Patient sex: F
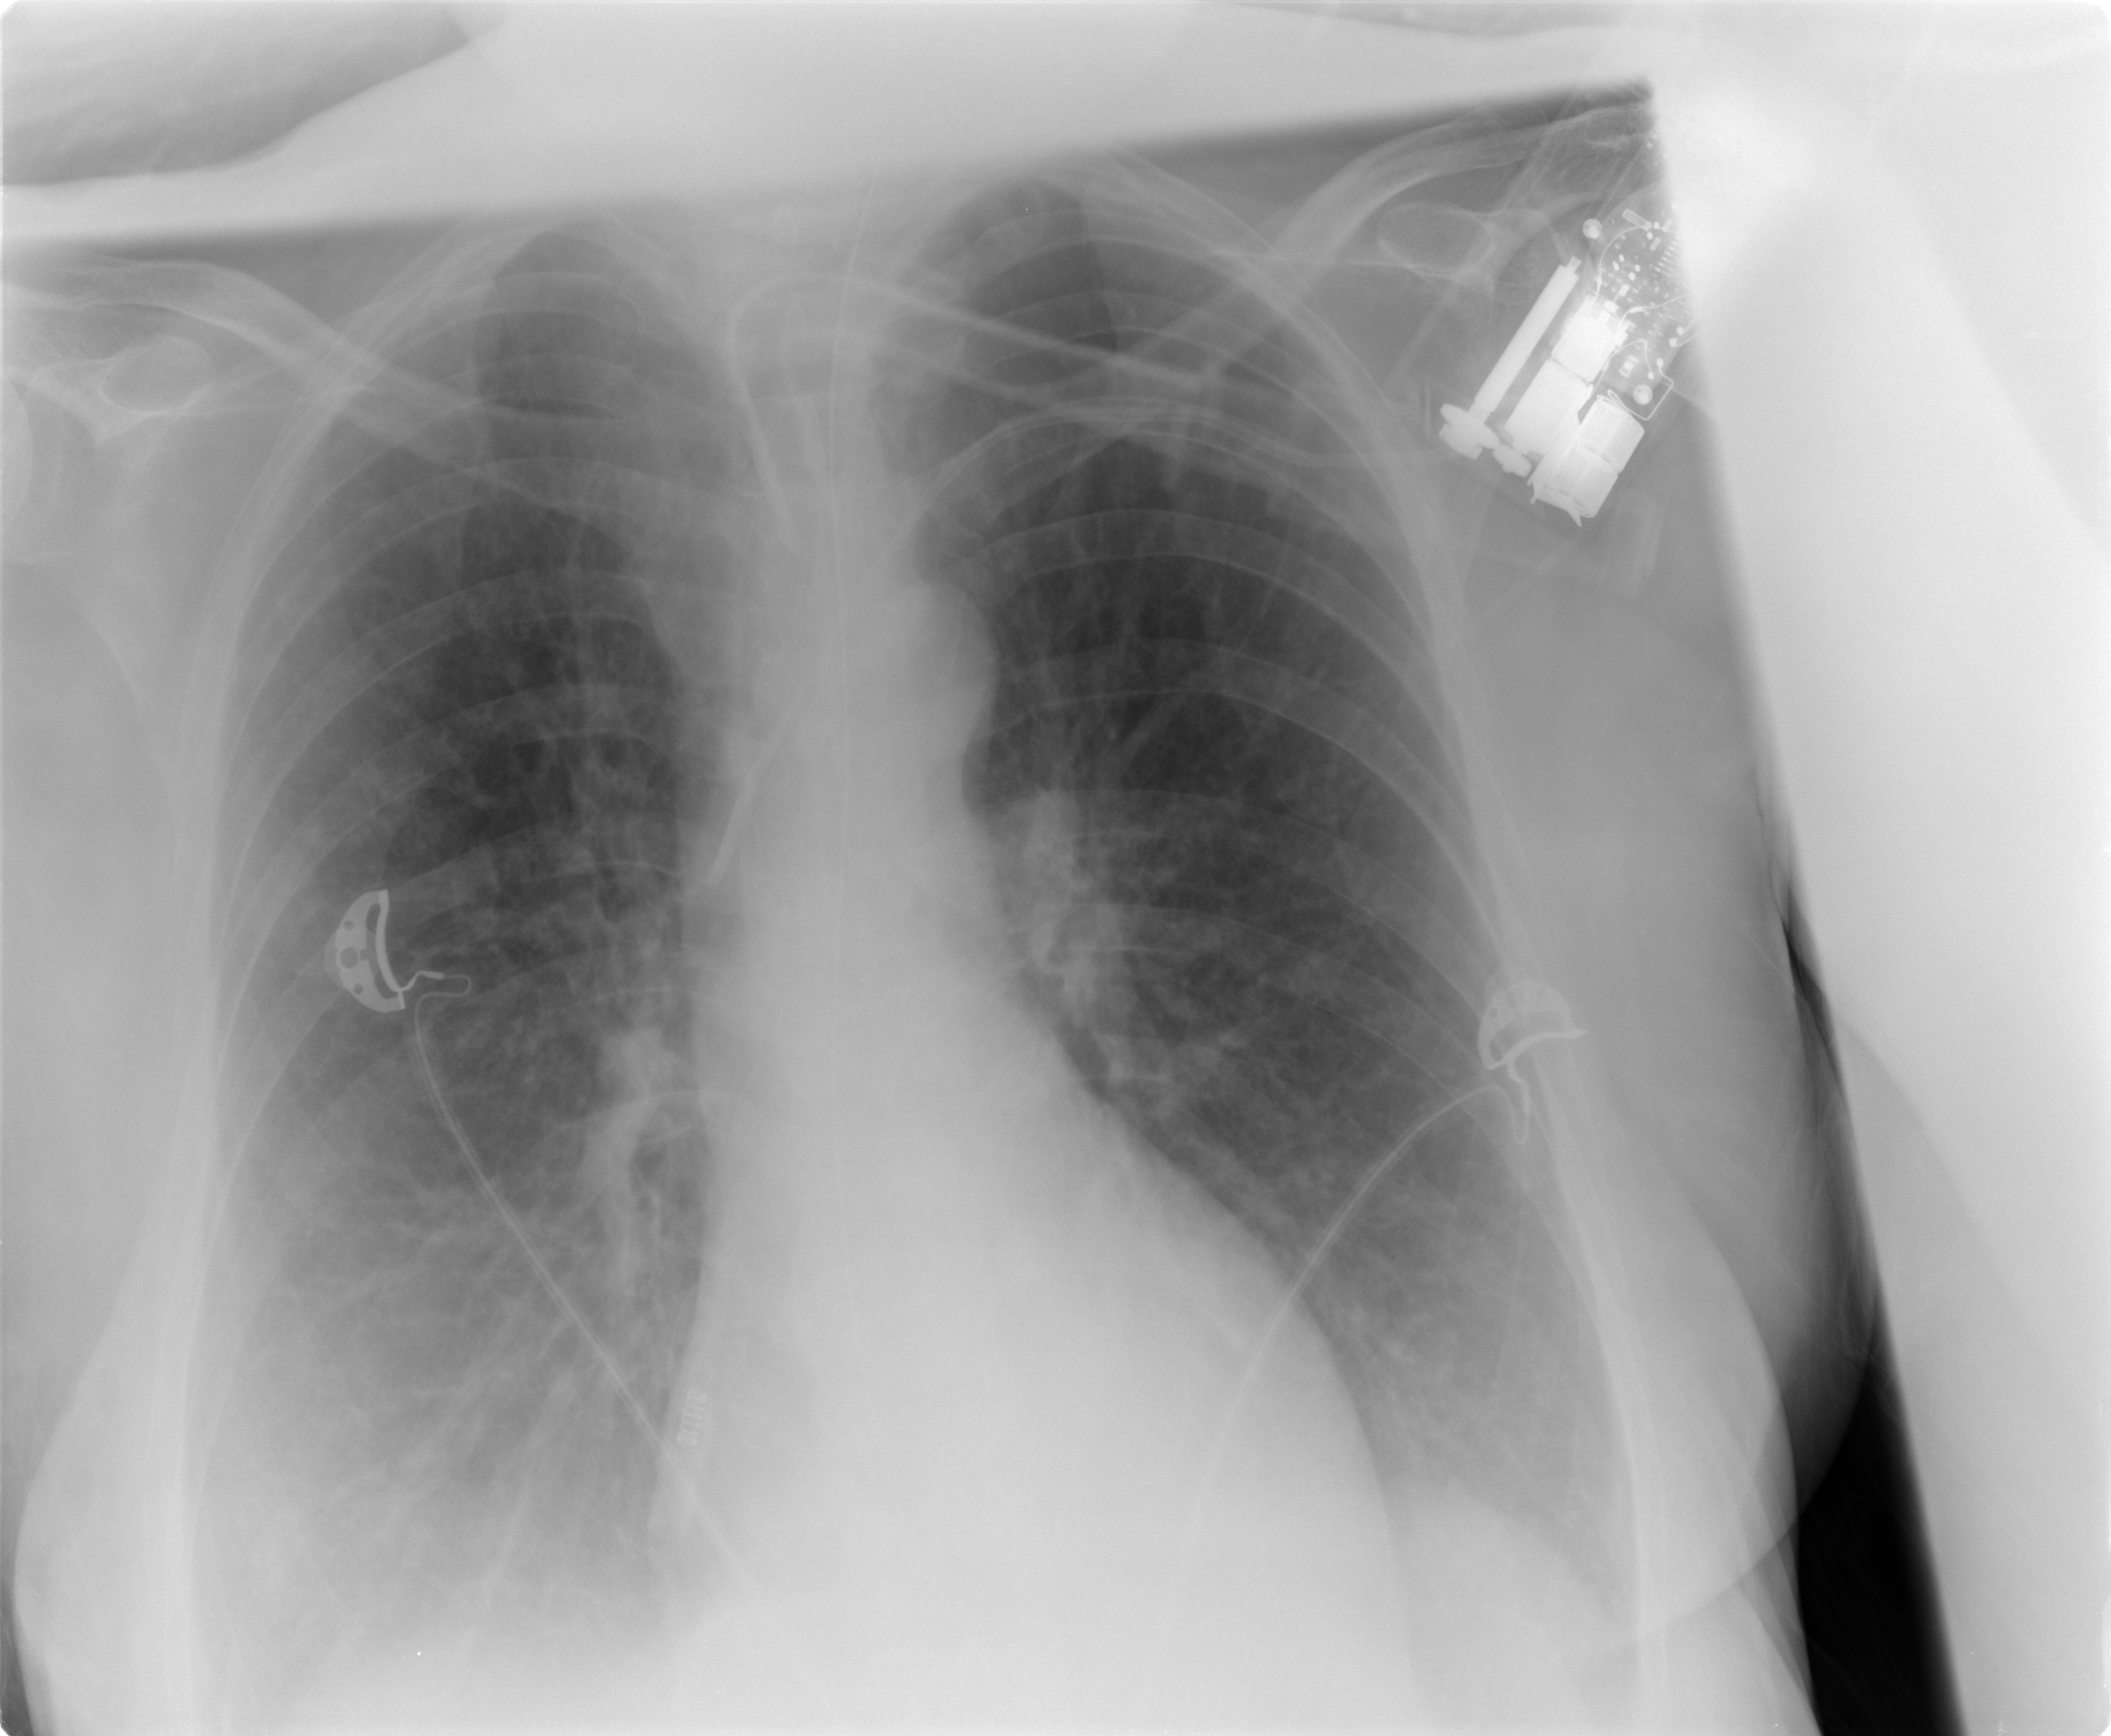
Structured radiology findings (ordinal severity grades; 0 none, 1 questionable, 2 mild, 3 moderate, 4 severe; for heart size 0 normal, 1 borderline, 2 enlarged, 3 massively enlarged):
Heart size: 0
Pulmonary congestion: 0
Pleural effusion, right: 2
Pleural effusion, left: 1
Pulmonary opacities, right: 0
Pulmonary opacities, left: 0
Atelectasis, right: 2
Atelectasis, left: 0